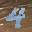
Label: 4